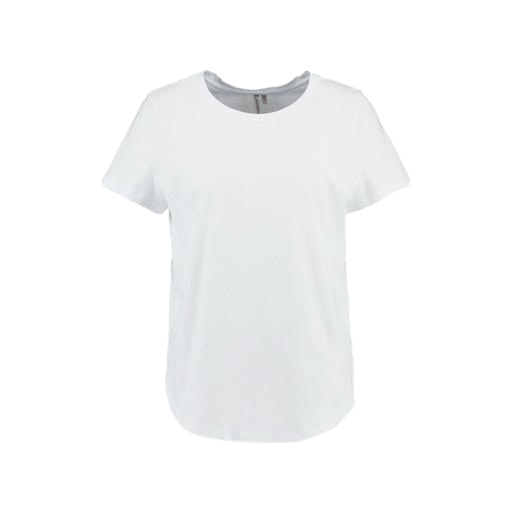
white pima t-shirt only macy, only white t-shirt, white woman's tee, white background